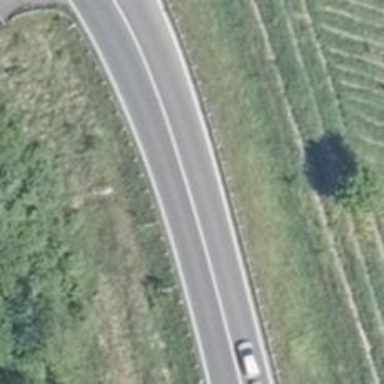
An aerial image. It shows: Asphalt trunk link motorway.